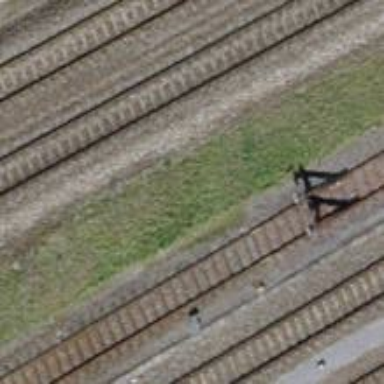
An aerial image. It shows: Railway buffer stop.